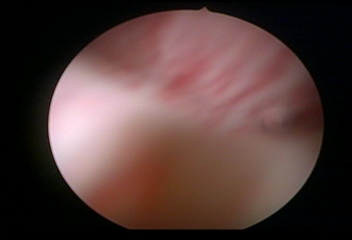
Modality: WLC
Class: Normal mucosa
Bladder cancer association: No